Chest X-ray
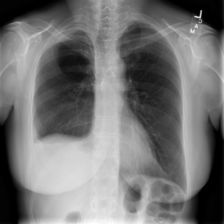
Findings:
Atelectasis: negative
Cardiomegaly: negative
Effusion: negative
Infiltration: negative
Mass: negative
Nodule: negative
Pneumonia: negative
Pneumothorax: negative
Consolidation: negative
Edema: negative
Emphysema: negative
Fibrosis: negative
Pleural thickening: negative
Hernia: negative